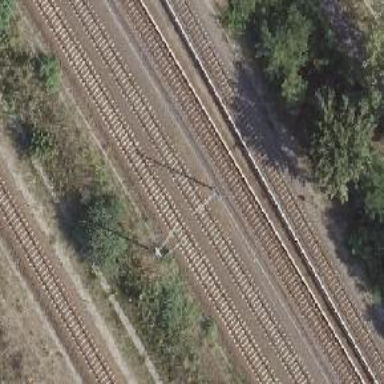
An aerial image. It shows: Catenary mast for power lines.